Current action and preconditions to check: trajectory_clear

Your task: For each precondition in the list above, predict whether it will hold at this action.

Consider the current scene as observed from the mobile robot's camera, and analyze the predicted future states of all dynamic agents (e.g., people, animals, vehicles, or any moving entities) within the NEXT SECOND.

IMPORTANT: Only answer "very likely" if you are absolutely certain—based on strong, clear evidence—that a dynamic agent will violate the precondition in the predicted future state. Do NOT answer "very likely" for unlikely, ambiguous, or low-probability risks.

Ask yourself for each precondition: Is there a high probability, with clear and convincing evidence, that the predicted future states of any dynamic agent will interfere with the predicted future state of the currently executing action within the NEXT SECOND, causing that precondition to fail?

Assess the risk level based on these predictions. Use "likely" or "very likely" if motions create a clear risk of interference.

Use "neutral" or "improbable" if agents are nearby but their predicted paths are clearly diverging or non-conflicting.

Failure Risk Categories: "very improbable", "improbable", "neutral", "likely", "very likely"

Answer Format: Output ONLY the probability_of_failure value from these categories: "very improbable", "improbable", "neutral", "likely", "very likely"

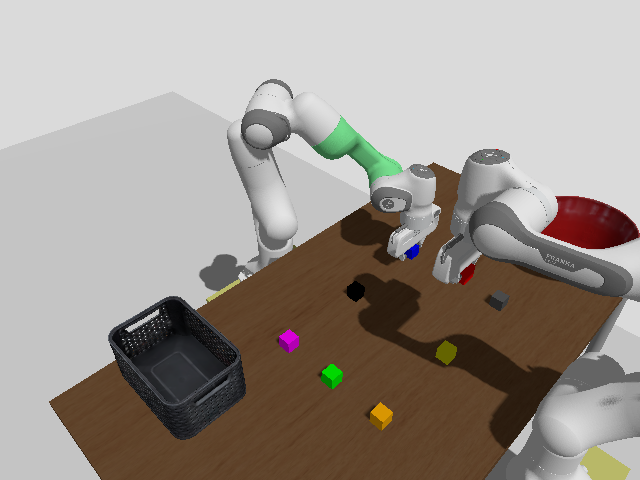

Answer: very improbable